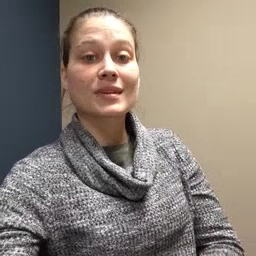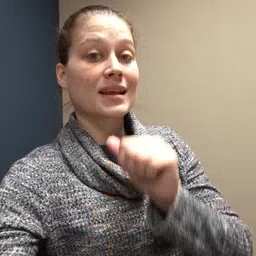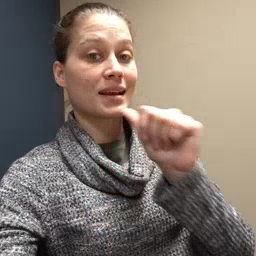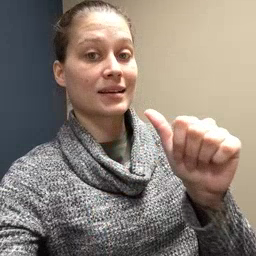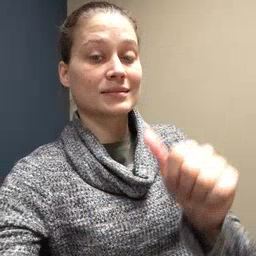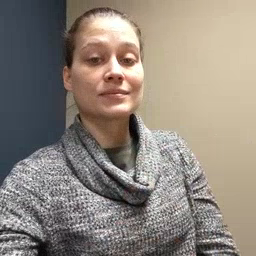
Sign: not